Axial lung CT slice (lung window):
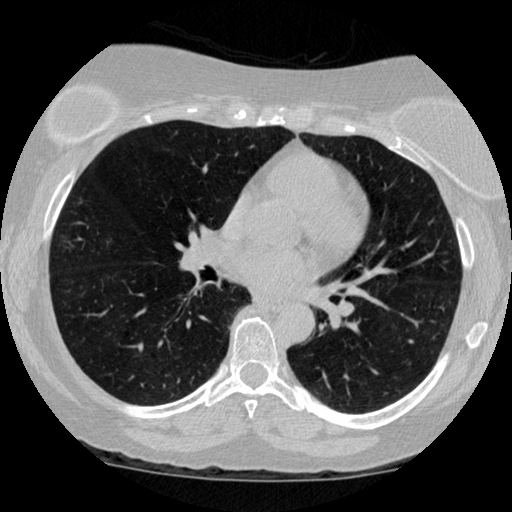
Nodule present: no